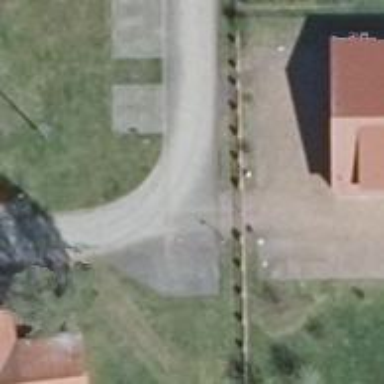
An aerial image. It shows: Residential road.